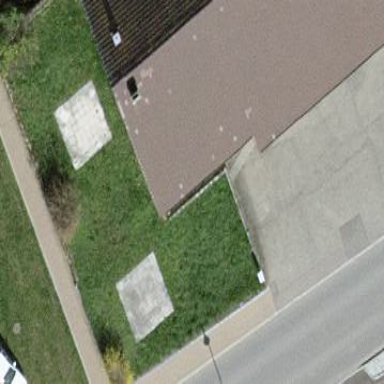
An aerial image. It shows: Residential garden.